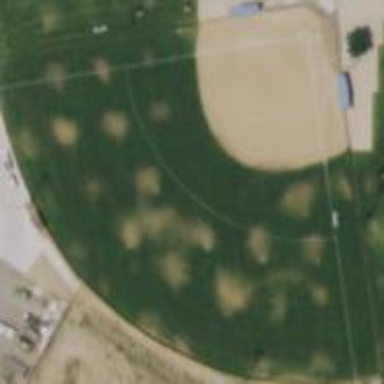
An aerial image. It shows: Baseball pitch for leisure and sports activities.